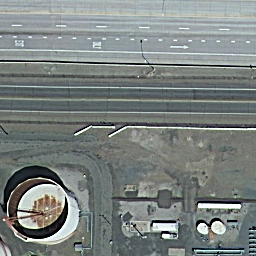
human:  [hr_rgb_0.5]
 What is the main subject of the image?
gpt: storage tanks